Question: I am using WebHID in Chrome to communicate with a USB-enabled digital scale. I'm able to connect to the scale and subscribe to a stream of weight data as follows:
'''
// Get a reference to the scale.
// 0x0922 is the vendor of my particular scale (Dymo).
let device = await navigator.hid.requestDevice({filters:[{vendorId: 0x0922}]});
// Open a connection to the scale.
await device[0].open();
// Subscribe to scale data inputs at a regular interval.
device[0].addEventListener("inputreport", event => {
const { data, device, reportId } = event;
let buffArray = new Uint8Array(data.buffer);
console.log(buffArray);
});
'''
I now receive regular input in the format 'Uint8Array(5) [2, 12, 255, 0, 0]', where the fourth position is the weight data. If I put something on the scale, it changes to 'Uint8Array(5) [2, 12, 255, 48, 0]' which is 4.8 pounds.
I would like to zero (tare) the scale so that its current, encumbered state becomes the new zero point. After a successful zeroing, I would expect the scale to start returning 'Uint8Array(5) [2, 12, 255, 0, 0]' again. My current best guess at this is:
'''
device[0]
.sendReport(0x02, new Uint8Array([0x02]))
.then(response => { console.log("Sent output report " + response) });
'''
This is based on the following table from the <URL>:

The first byte is the Report ID, which is 2 as per the table. For the second byte, I want the ZS operation set to 1, thus <PHONE>, thus also 2. 'sendReport' takes the Report Id as the first parameter, and an array of all following data as the second parameter. When I send this to the device, it isn't rejected, but it doesn't zero the scale, and 'response' is undefined.
How can I zero this scale using WebHID?
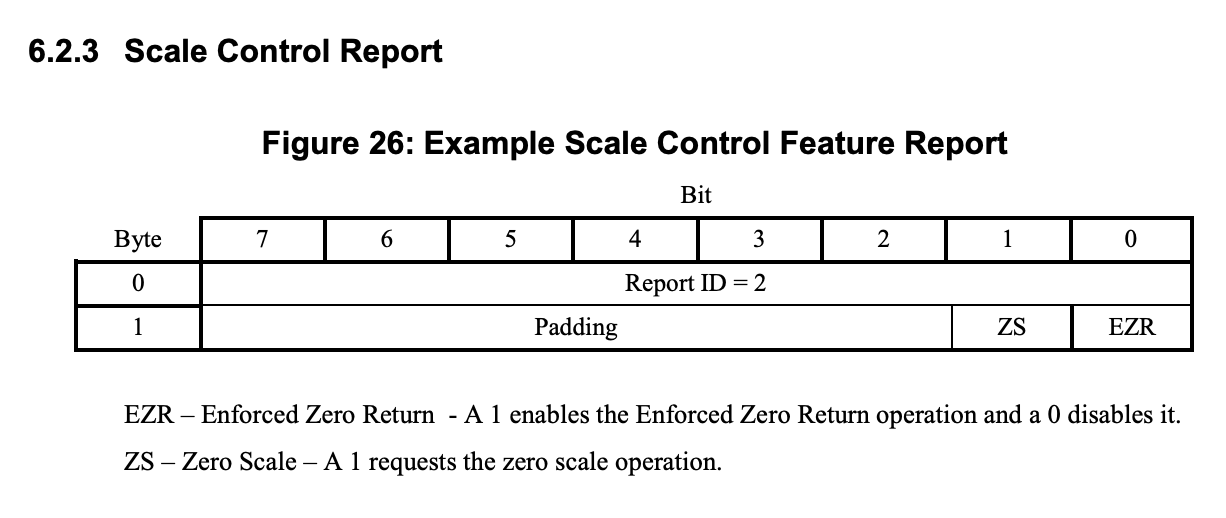
Answer: So I ended up at a very similar place - trying to programmatically zero a USB scale. Setting the ZS did not seem to do anything. Used Wireshark + Stamps.com app to see how they were doing it and noticed that what was sent was actually the Enforced Zero Return, i.e, 0x02 0x01 (Report Id = 2, EZR). Now have this working.